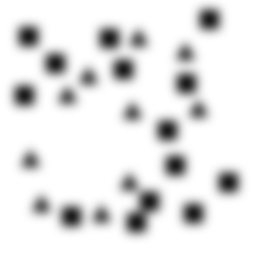
Squares: 14
Triangles: 10
Stars: 0
Total shapes: 24